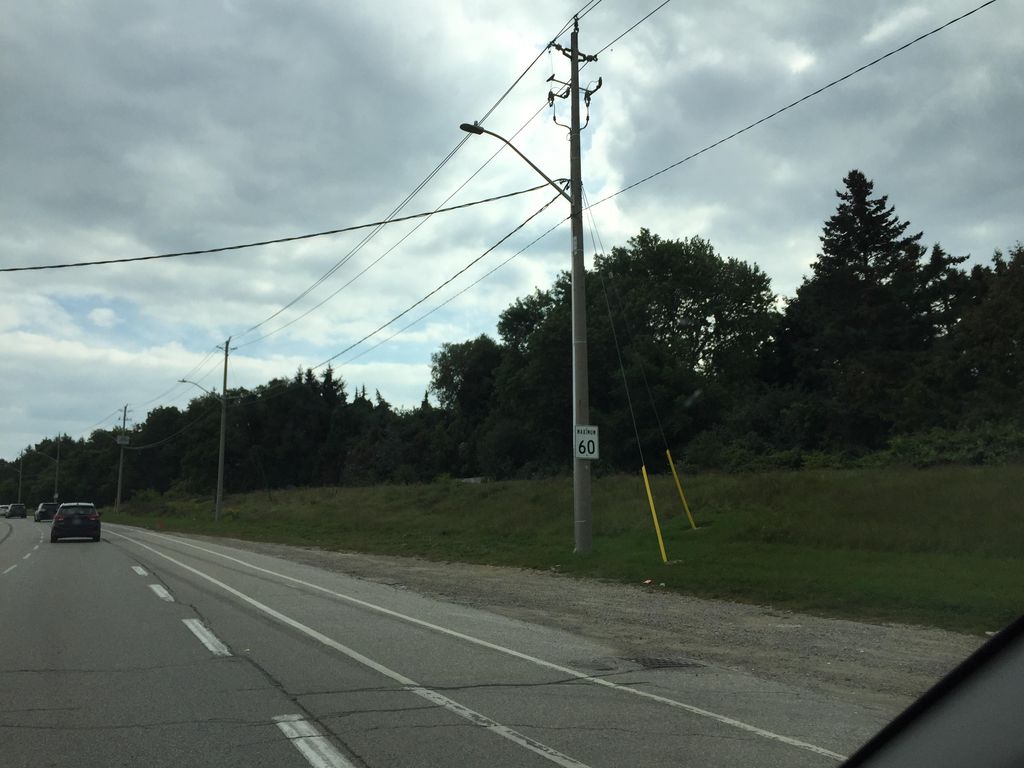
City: kitchener-waterloo